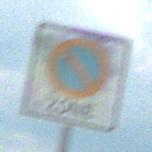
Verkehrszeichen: BeginnEingeschraenktesHalteverbotZone
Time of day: MorningAfternoon
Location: Outdoor (Nature)
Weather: PartlyCloudy
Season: NotSpecified
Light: Natural